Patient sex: M
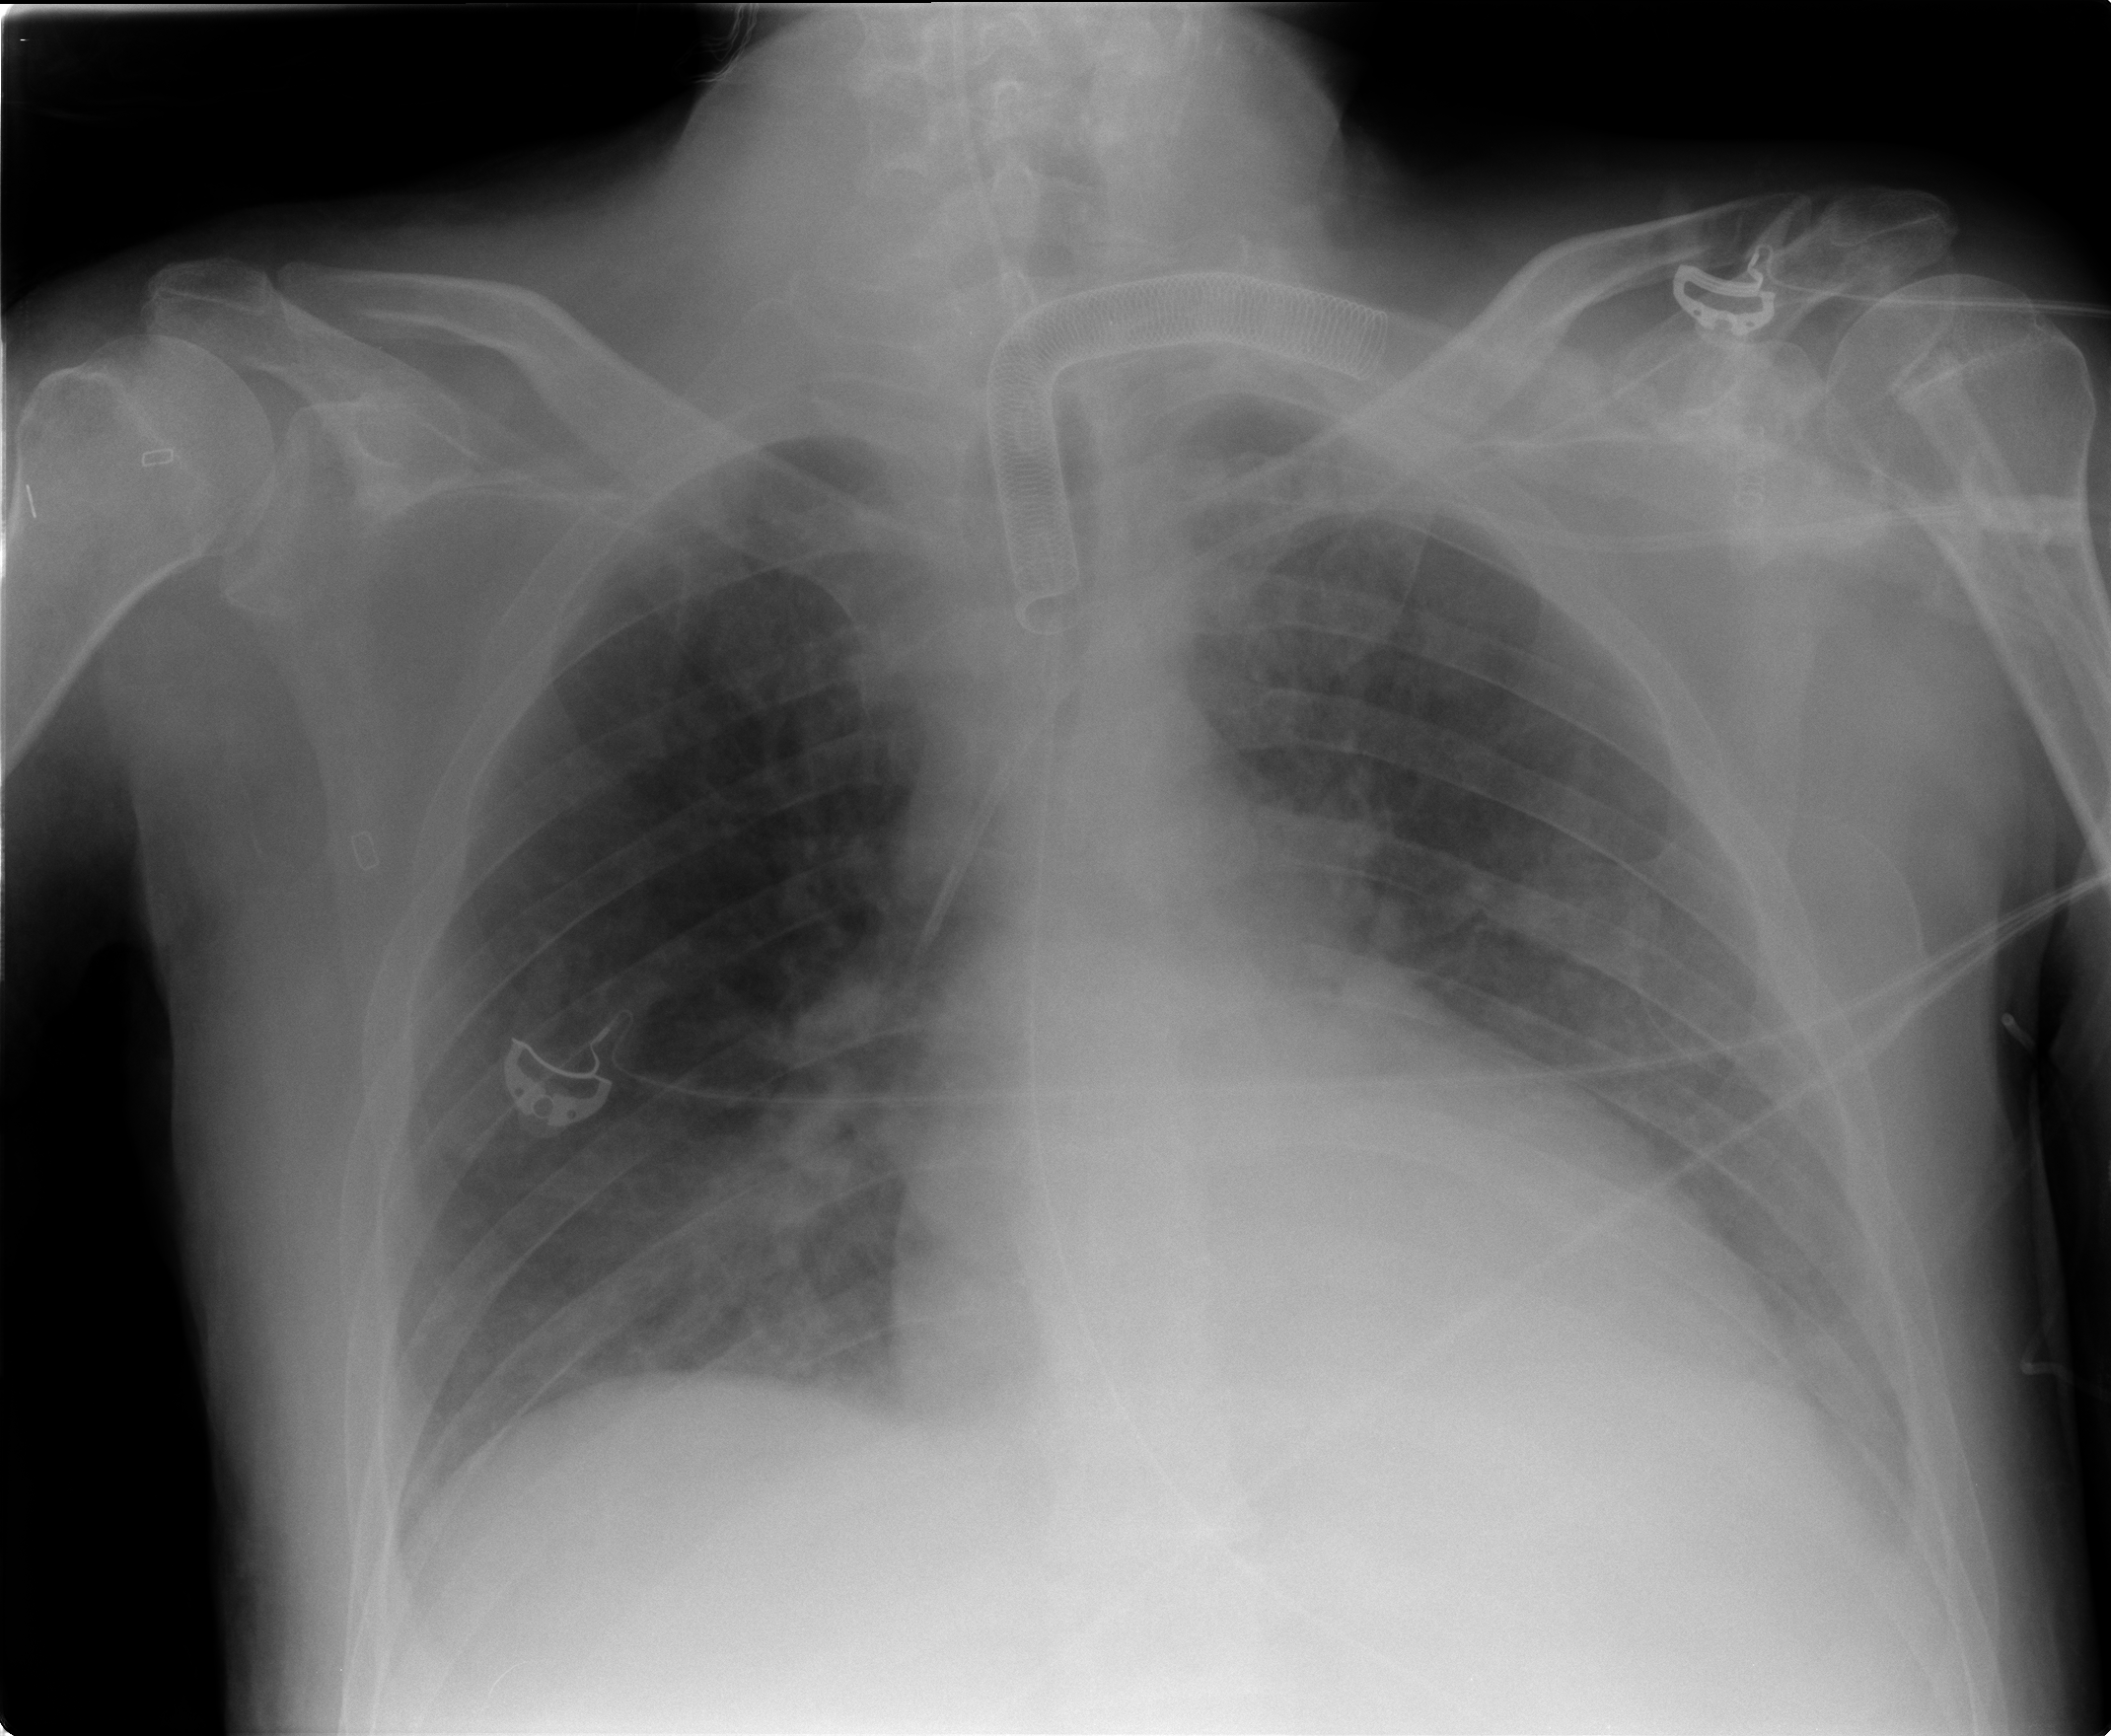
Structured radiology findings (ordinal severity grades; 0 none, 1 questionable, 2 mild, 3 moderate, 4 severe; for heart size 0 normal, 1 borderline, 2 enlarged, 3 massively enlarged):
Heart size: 1
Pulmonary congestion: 2
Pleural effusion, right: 0
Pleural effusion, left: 0
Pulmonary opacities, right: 0
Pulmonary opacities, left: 0
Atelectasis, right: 0
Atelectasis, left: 0